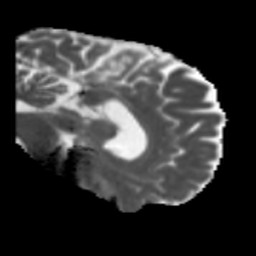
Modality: MD
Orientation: sagittal
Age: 49
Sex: male
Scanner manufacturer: siemens
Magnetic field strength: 3 T
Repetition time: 5.47 s
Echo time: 0.0854 s